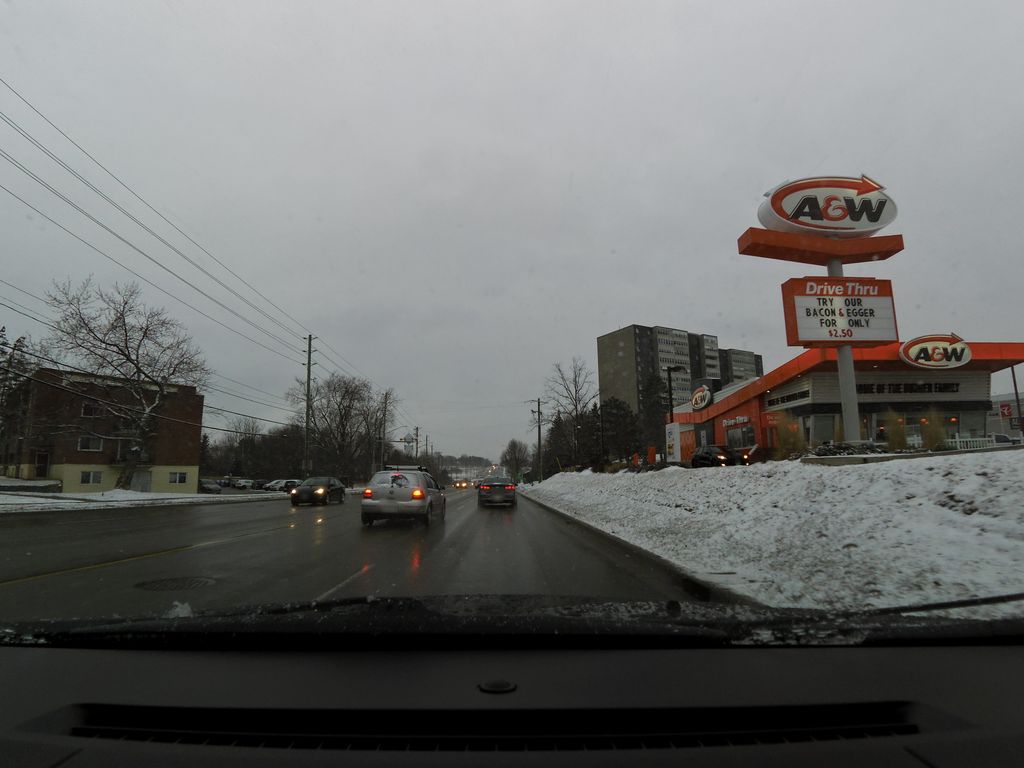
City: kitchener-waterloo